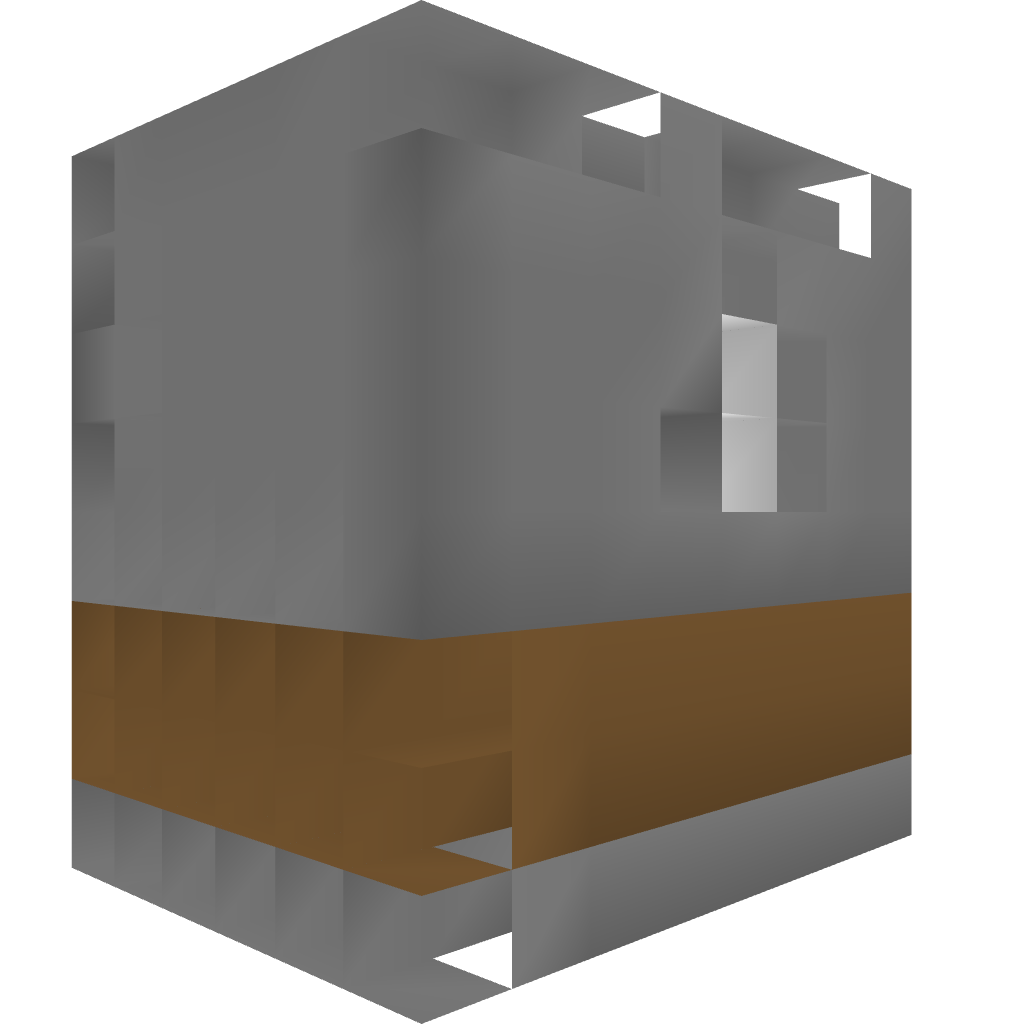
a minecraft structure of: earth stone prison block